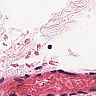
Metastatic tissue present: no